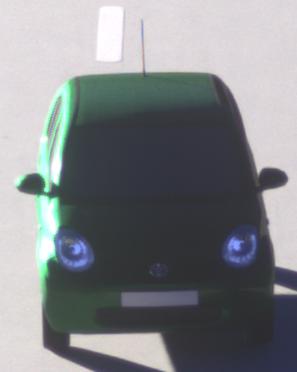
Make: Toyota
Model: Passo
Detailed model: Toyota Passo X Yururi
Model produced from: 2010
Model produced until: 2016
Doors: 5
Color: green
Road condition: dry road
Daytime: sunrise or sunset
Contrast: high contrast